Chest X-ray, AP view. Patient: 52 years old, sex F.
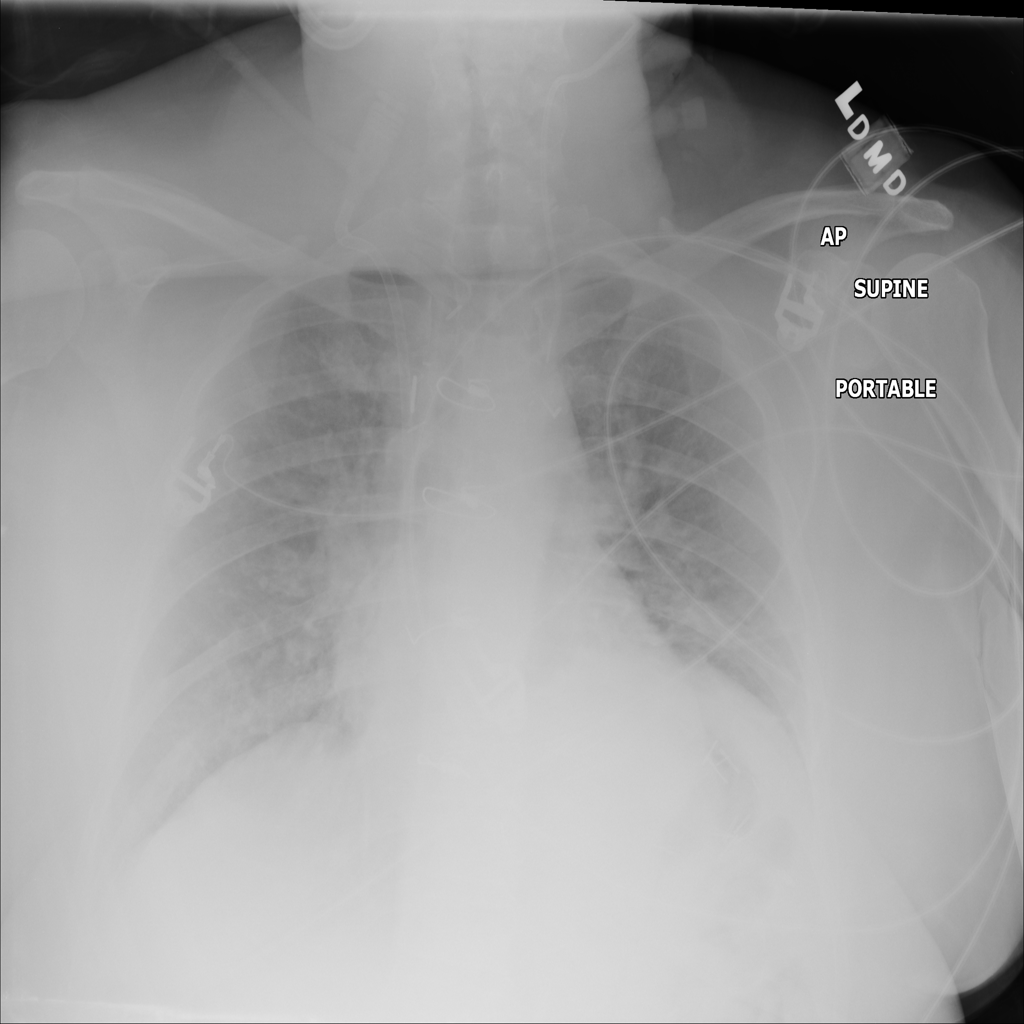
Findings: No Finding